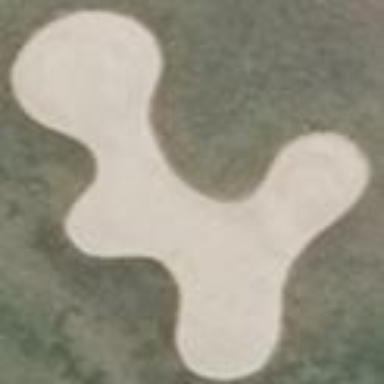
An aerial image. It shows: Sandy area is golf bunker.